Field crop: maize
Growth stage: 2
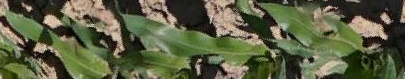
Species: maize